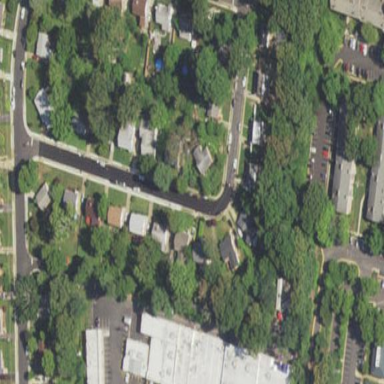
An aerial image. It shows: Single-family residential area.